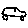
Label: car